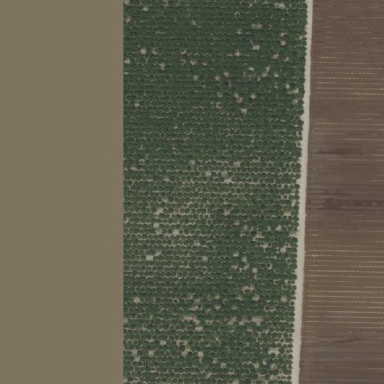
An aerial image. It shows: Orchard filled with almond trees.